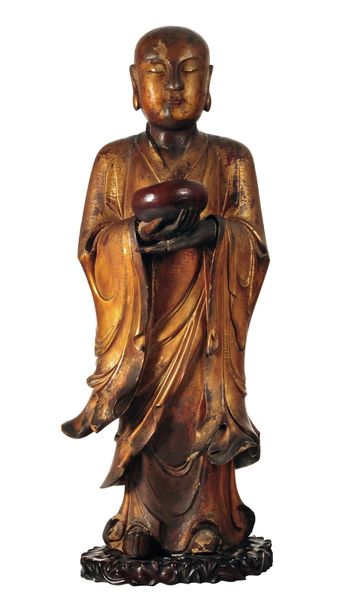
Standort: Hamburg
Institution: Museum für Kunst und Gewerbe Hamburg
Schlagwörter: holz, schale, figur, gold, skulptur, bilder, glatze, lack, faltenwurf, skulpturen, statuen, mönch, gefasst, dynastie, blattgold, buddhismus, ming, farbfassung, kultobjekte, míng cháo, mingdynastie, windbewegung